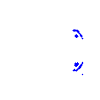
Particle: electron